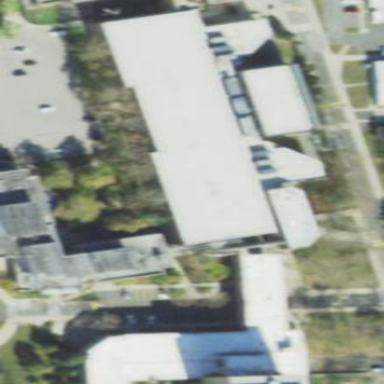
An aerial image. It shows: College building.